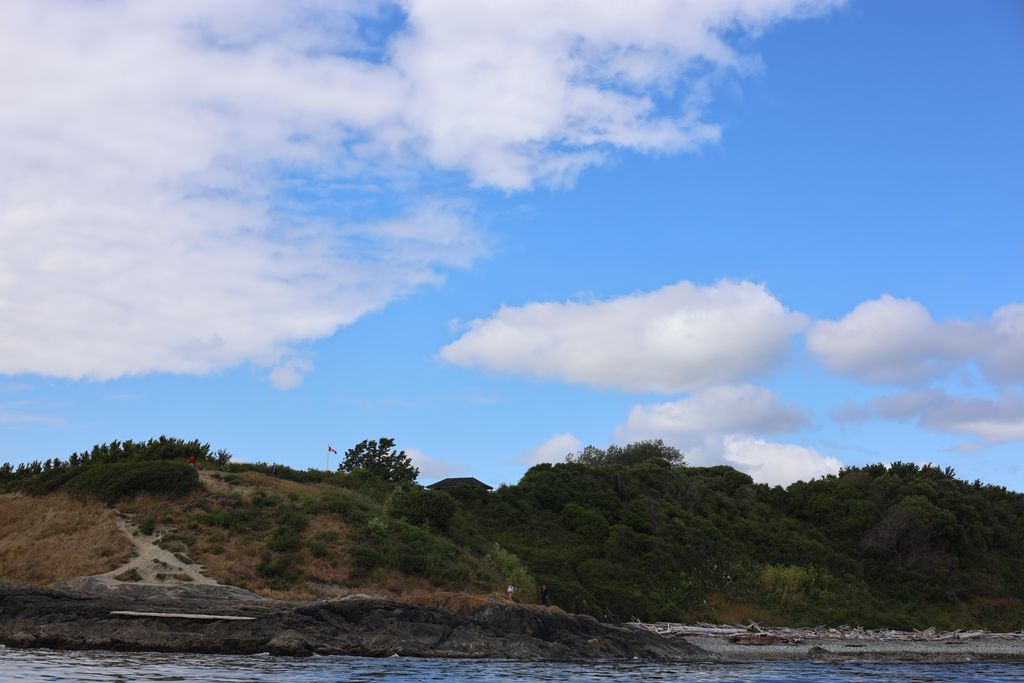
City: victoria